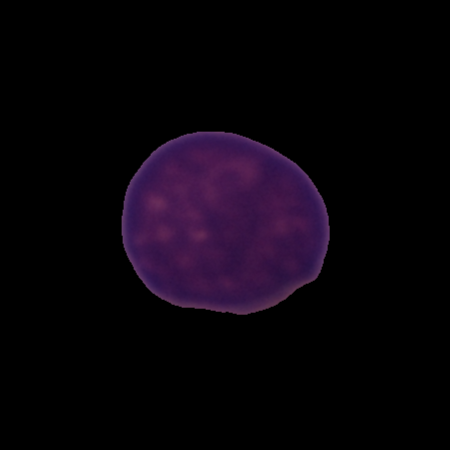
Label: cancer